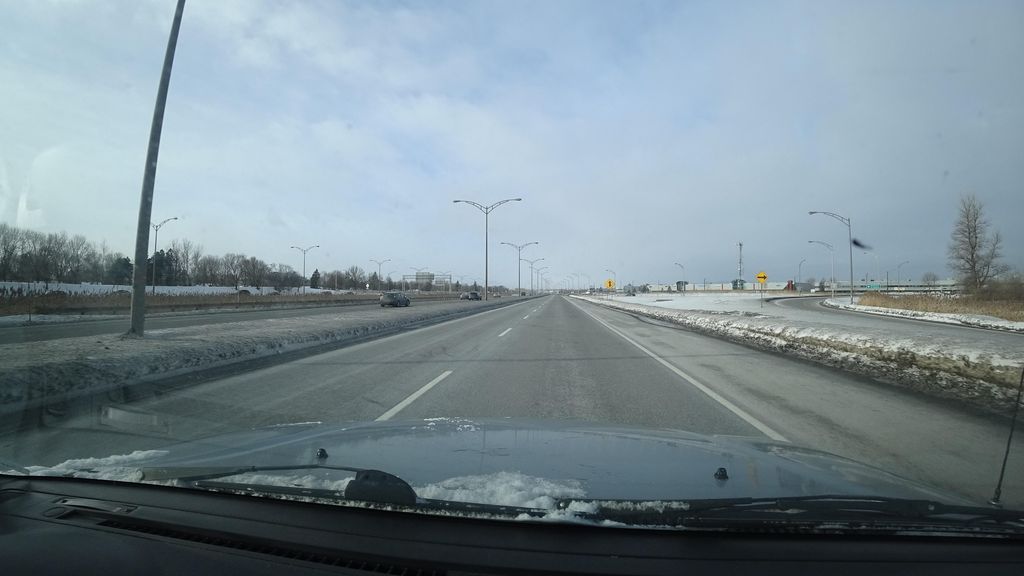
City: quebec_city